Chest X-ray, PA view. Patient: 68 years old, sex M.
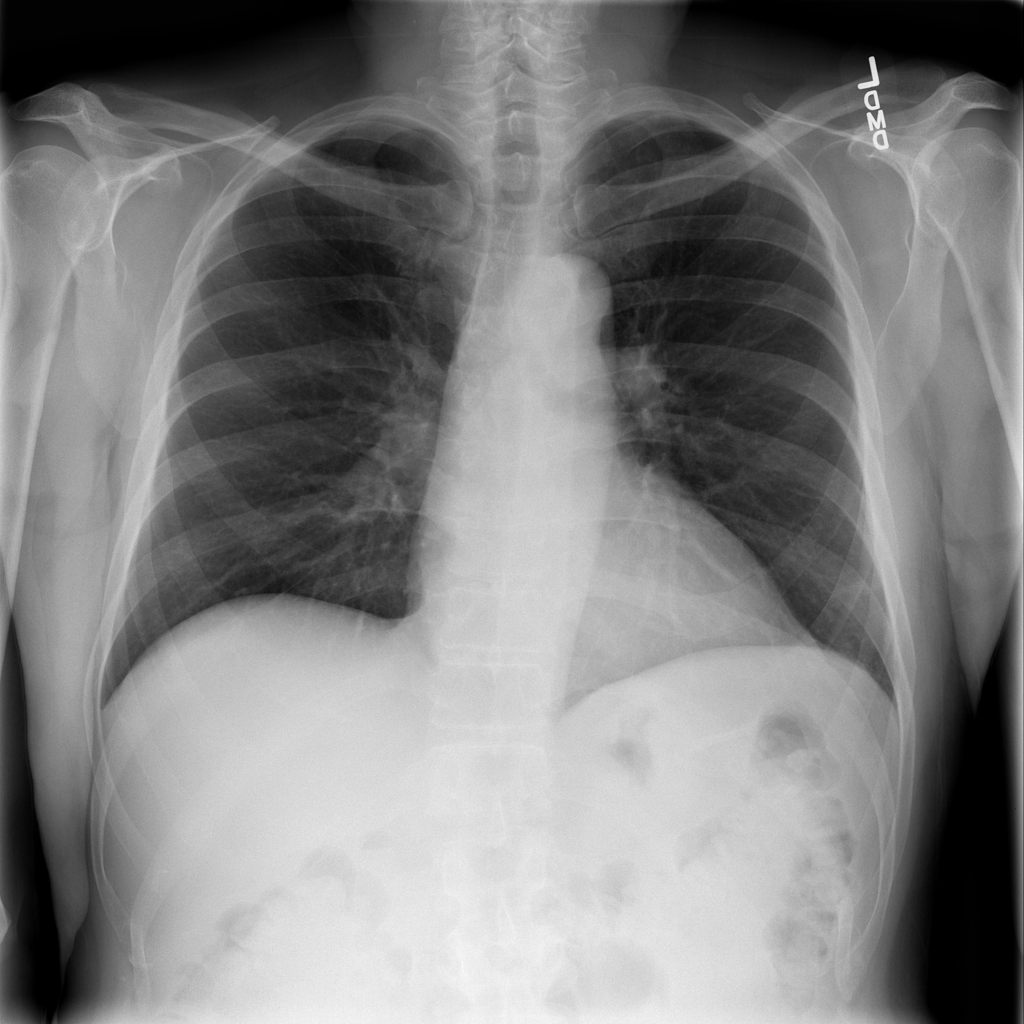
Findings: No Finding